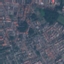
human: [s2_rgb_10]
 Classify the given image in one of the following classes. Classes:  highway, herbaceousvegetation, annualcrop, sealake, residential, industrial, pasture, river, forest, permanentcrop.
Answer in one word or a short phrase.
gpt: Residential